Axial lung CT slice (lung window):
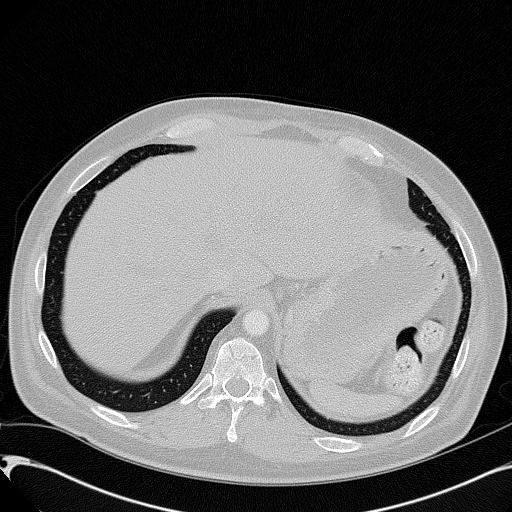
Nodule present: no